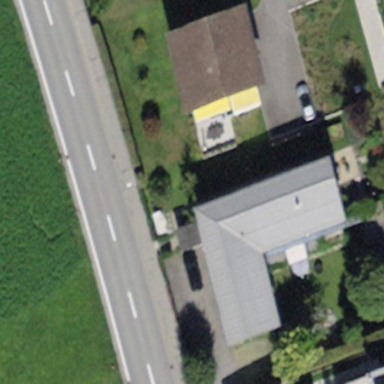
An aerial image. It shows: Detached building.